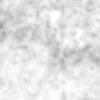
Label: no_change